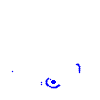
Particle: pion